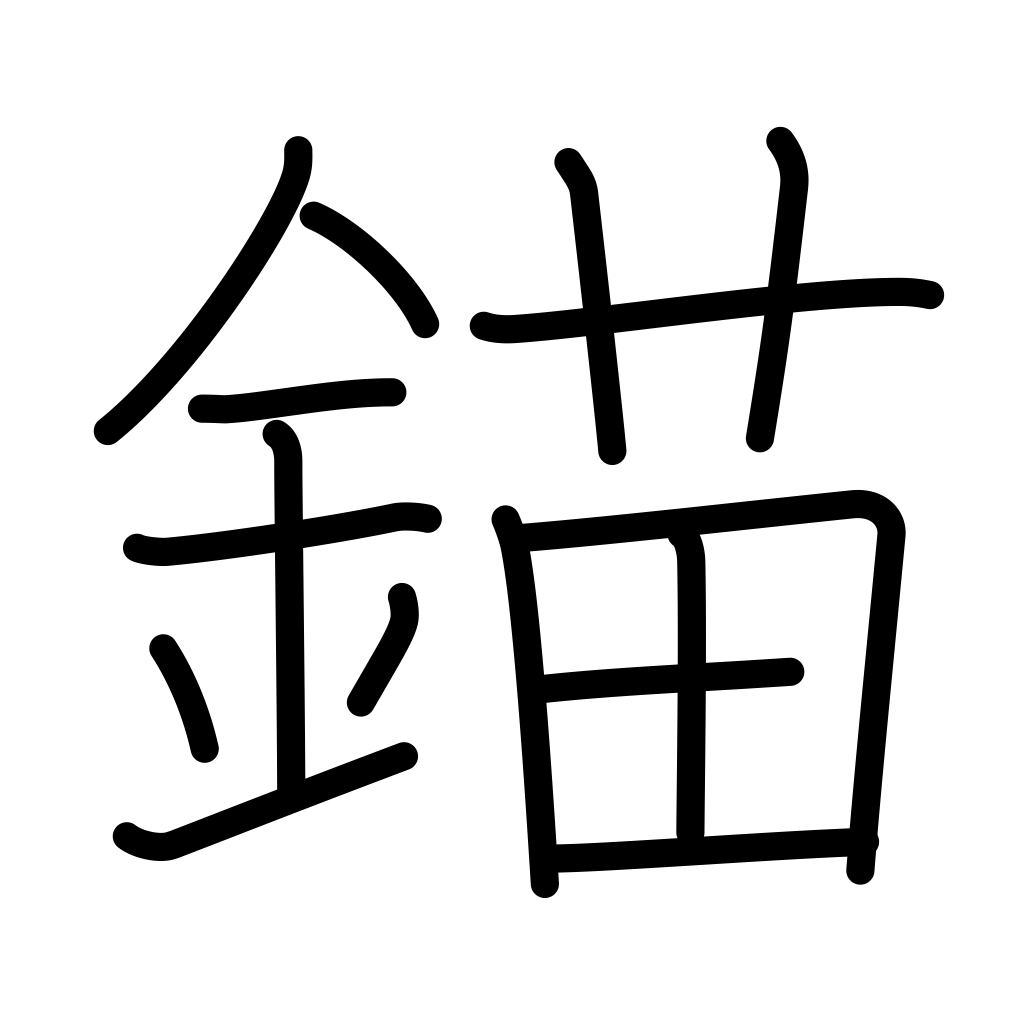
Meaning: anchor, grapnel